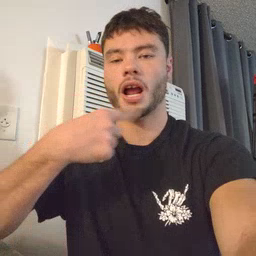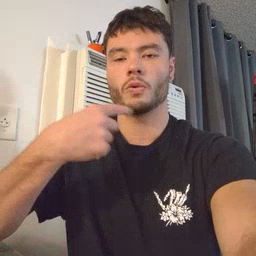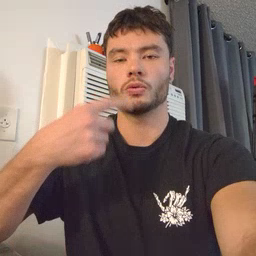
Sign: mouth